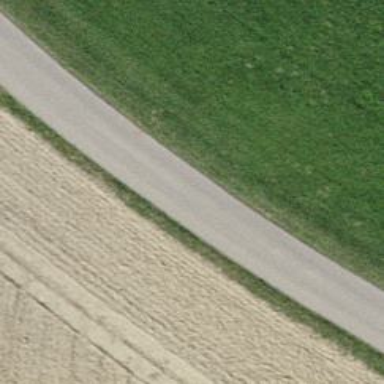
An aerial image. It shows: Unclassified road with asphalt surface.